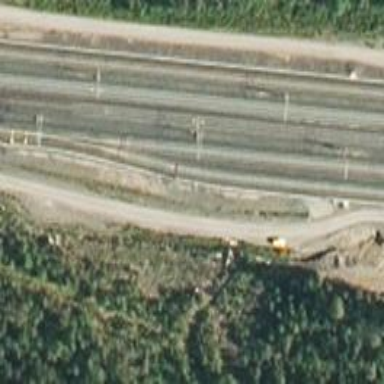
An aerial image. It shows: Wedge is used for the railway derail.